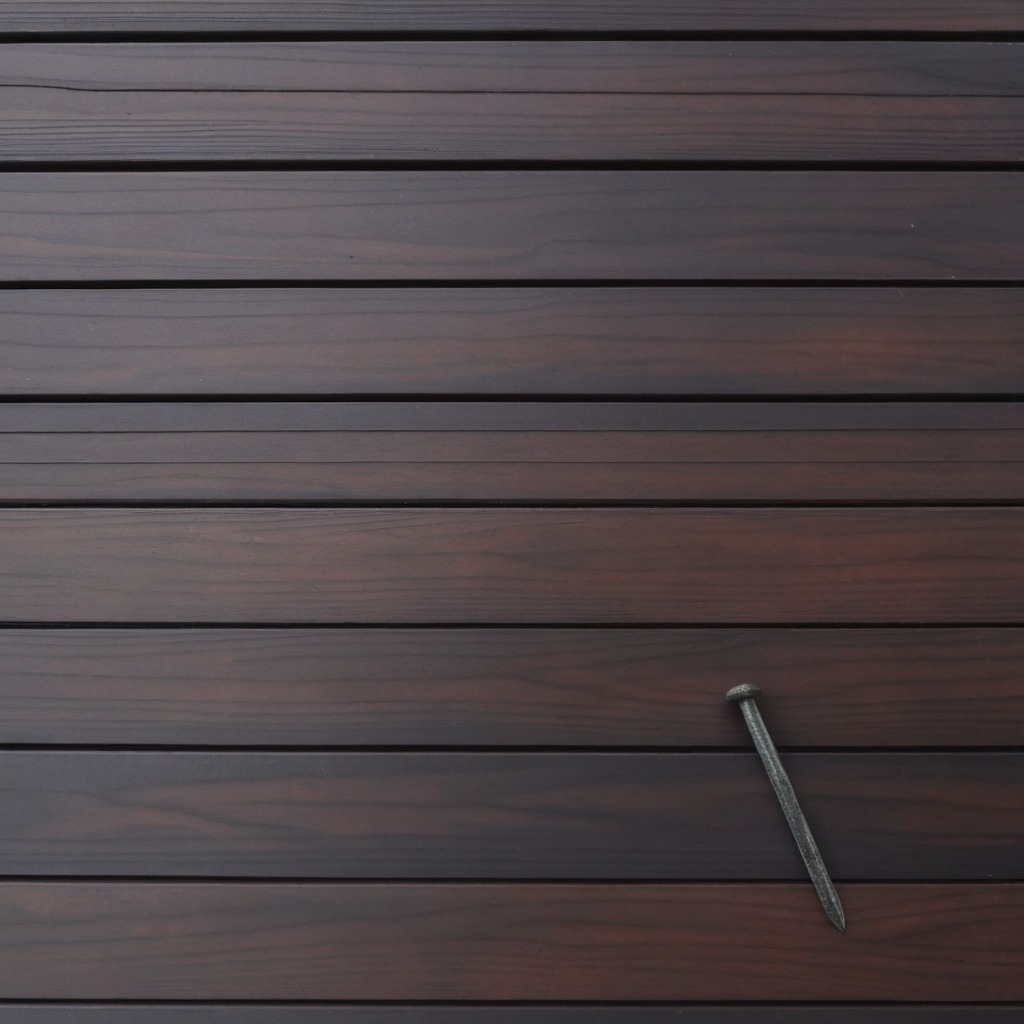
A nail is lying on a wooden table inside a workshop at night.